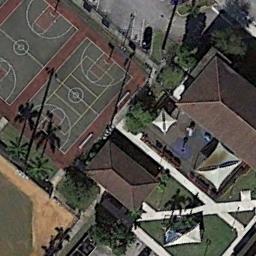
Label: basketball_court